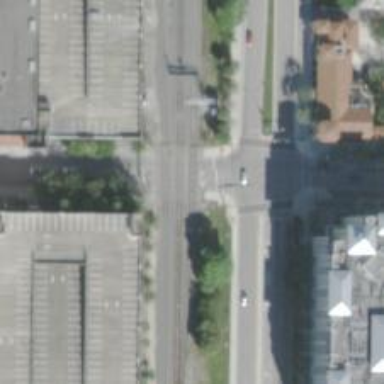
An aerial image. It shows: Railway crossing.